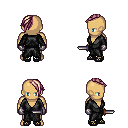
a pixel art fantasy rpg character, male body template, human, tanned skin, gray robe, red pants, white blonde long mohawk hairstyle, metal gloves, ghillies, dagger, four views (front, back, left, right), 2x2 character sprite sheet, small pixel art, hard edges, no anti-aliasing